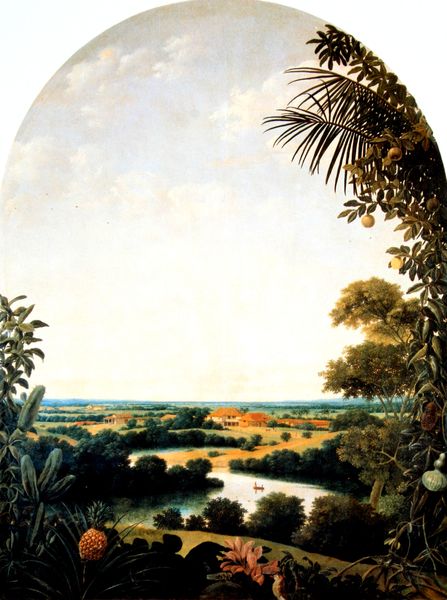
Titel: Brasilianische Landschaft mit Casa Grande und Zuckerplantage
Künstler: Frans Janszoon Post
Standort: Leiden
Institution: Stedelijk Museum De Lakenhal
Schlagwörter: baum, blau, blätter, gemälde, himmel, vogel, wasser, weiß, wolken, bäume, fluss, gelb, grün, landschaft, menschen, ocker, see, stadt, ufer, blume, blumen, bunt, fenster, grau, orange, schwarz, ausblick, blüten, dach, haus, obst, rot, wiese, beige, öl, bach, ebene, felder, ferne, horizont, häuser, hügel, natur, weite, zweige, büsche, flach, sträucher, pflanze, pflanzen, wald, boot, kahn, oval, rund, früchte, hellblau, schiff, sommer, bogen, ort, süden, afrika, berge, dorf, naiv, idylle, romantik, palme, palmwedel, wedel, exotisch, paradies, mond, zweig, idyll, idyllisch, lanschaft, gehöft, kakteen, kaktus, palmen, zitrone, mediterran, weitläufig, zitronen, ananas, toskana, planet, goldener schnitt, südländisch, dörfer, apfelsinen, meditteran, südamerika, palmenzweig, tropisch, halboval, kalebasse, exotische, bromelien, grünrot, flaschenkürbis, ananass